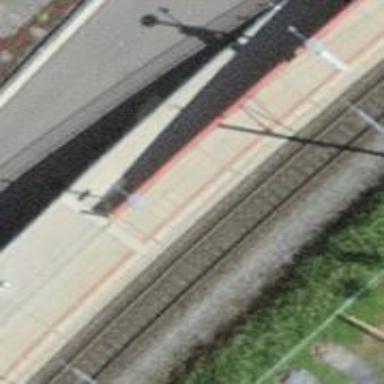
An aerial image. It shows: Railway halt.